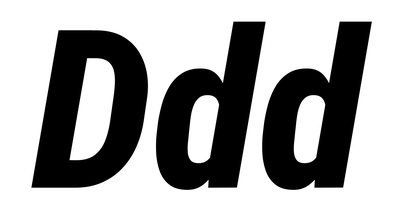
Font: Roboto-Italic_Condensed_ExtraBold_Italic